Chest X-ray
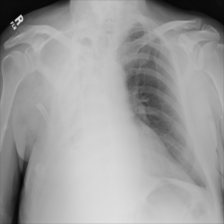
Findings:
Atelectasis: negative
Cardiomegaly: negative
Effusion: negative
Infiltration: negative
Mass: negative
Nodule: negative
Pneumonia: negative
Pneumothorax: negative
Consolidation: negative
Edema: negative
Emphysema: positive
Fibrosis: negative
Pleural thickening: negative
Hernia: negative